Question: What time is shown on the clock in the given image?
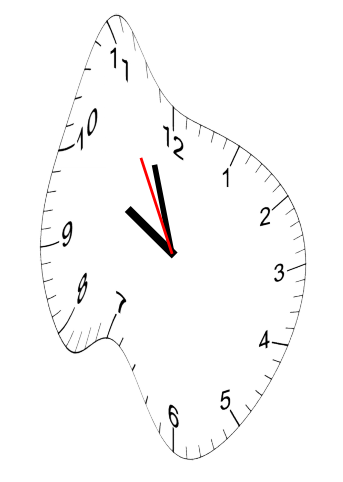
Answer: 09:56:55